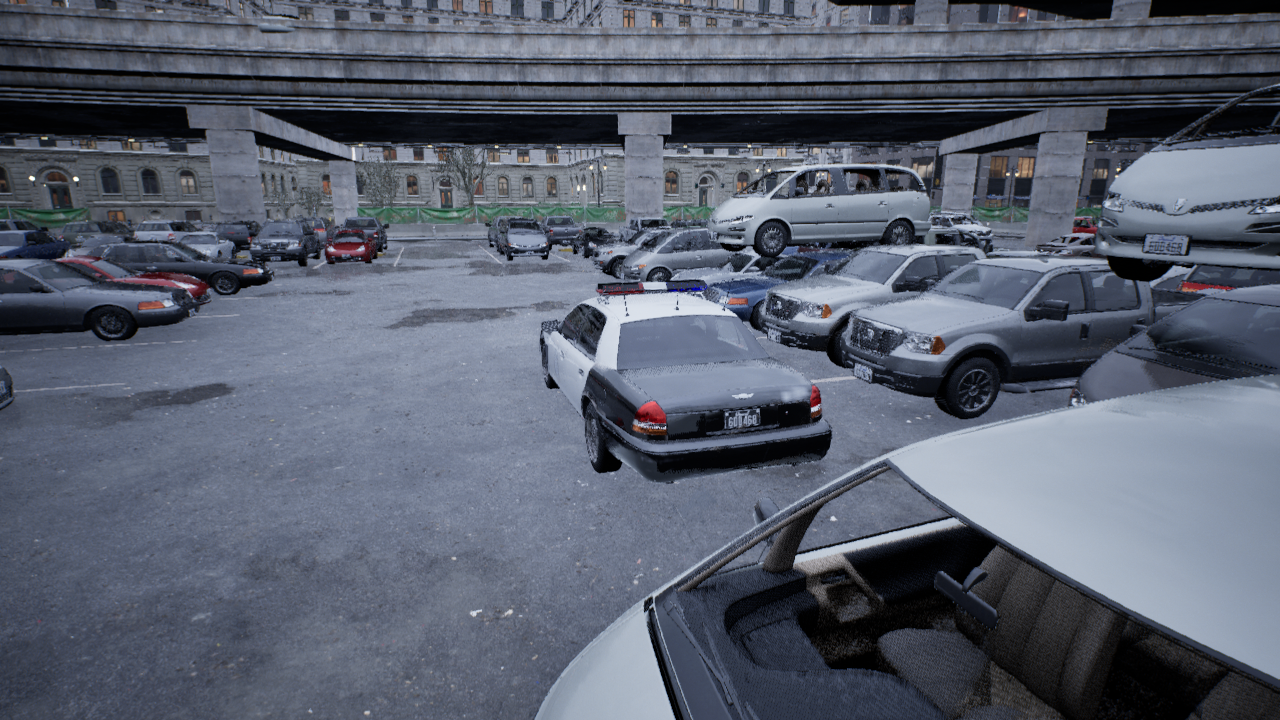
Venue: arterial
Lighting: overcast
Vehicle rig: sedan